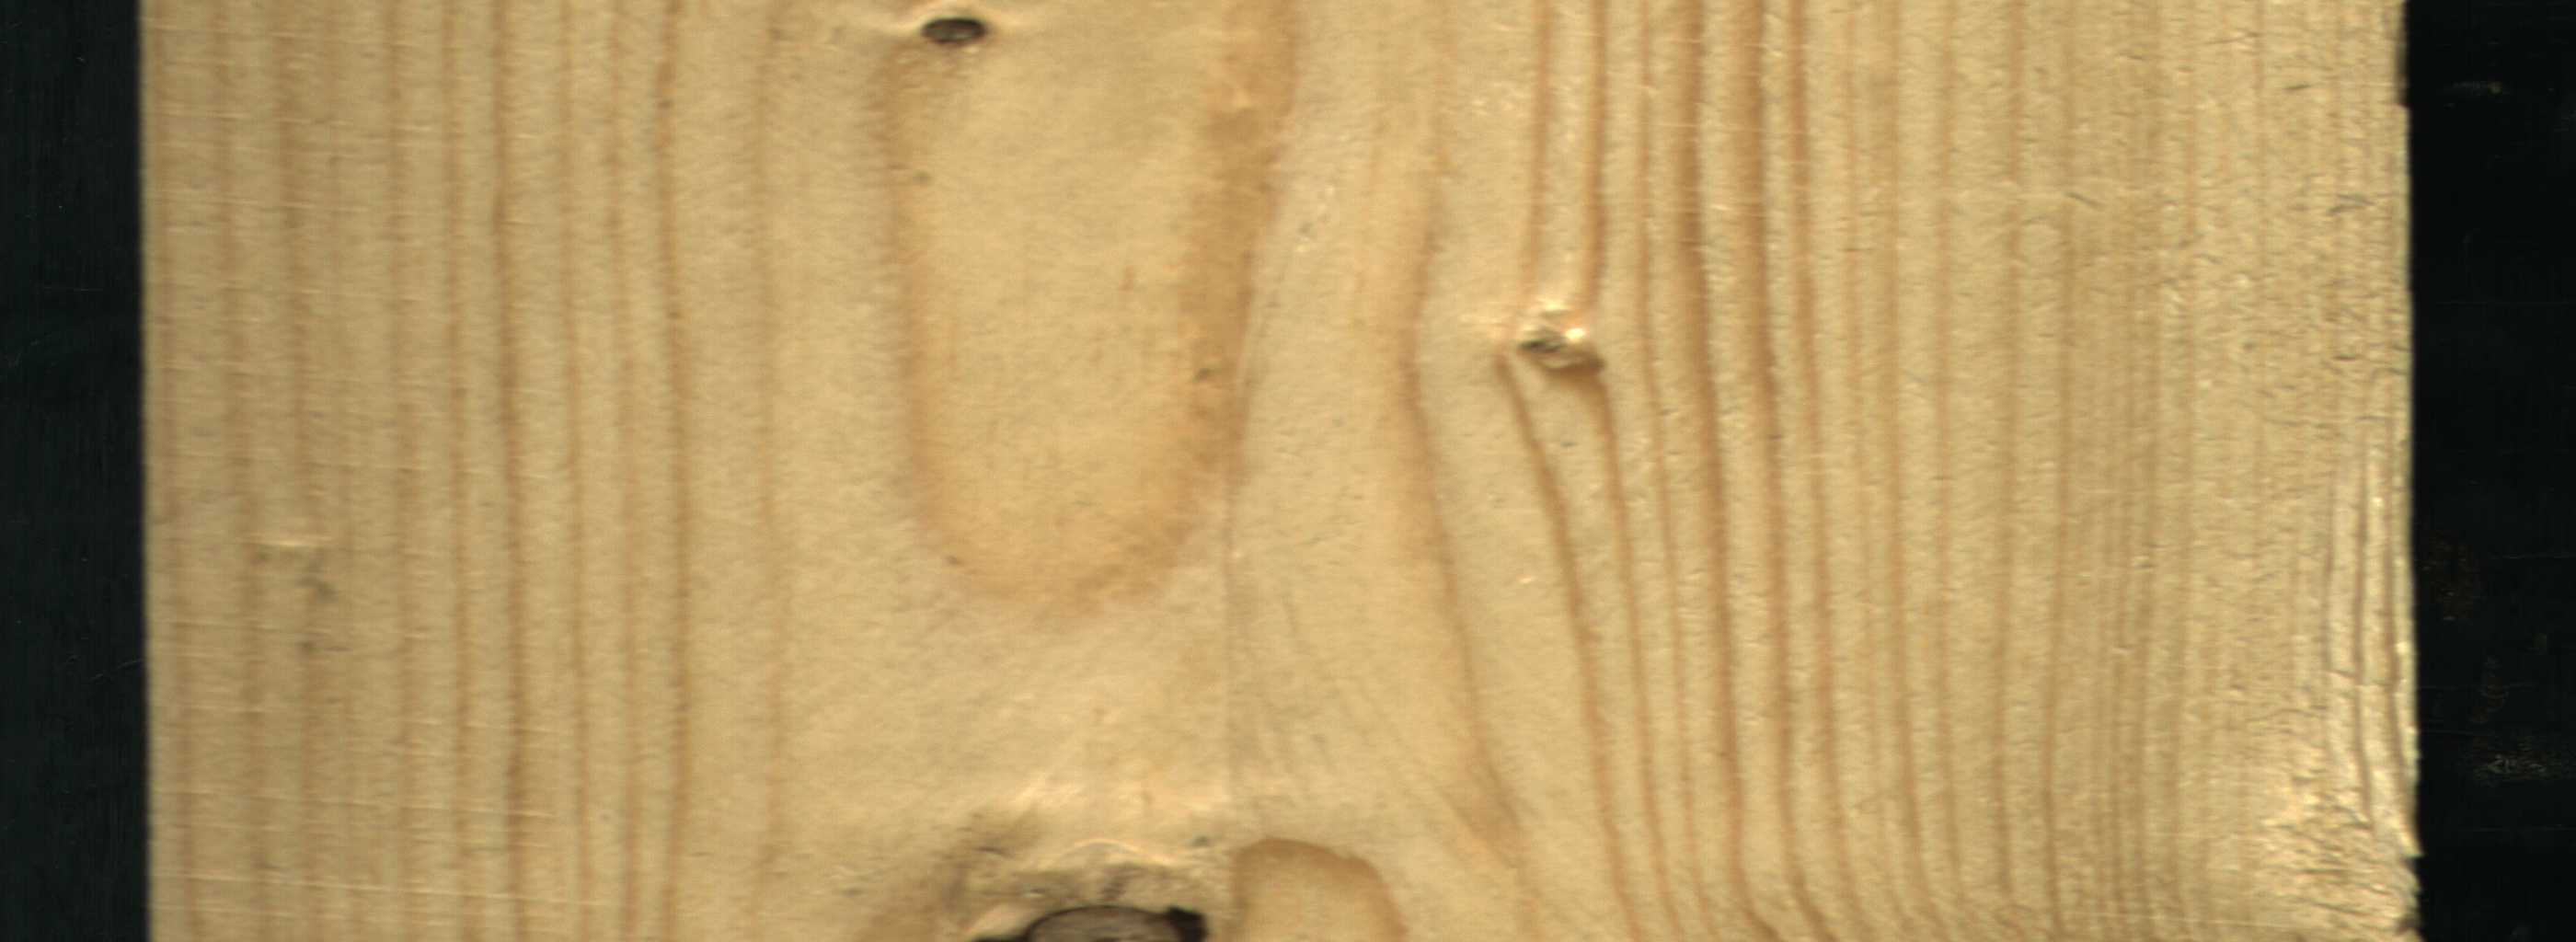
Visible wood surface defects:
Dead_Knot
Dead_Knot
Live_Knot